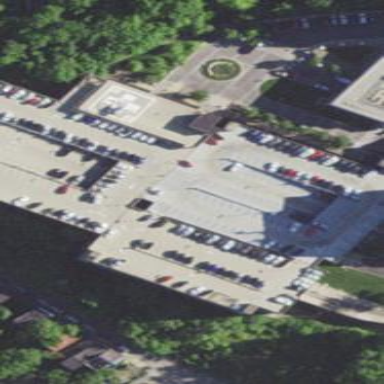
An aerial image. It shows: Parking aisle on service road with building passage tunnel.